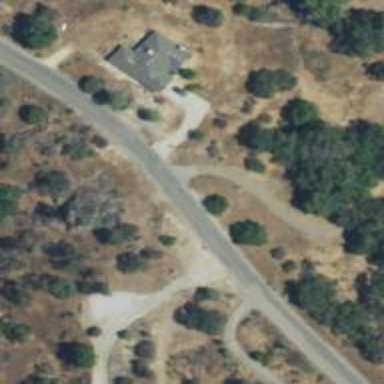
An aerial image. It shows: Driveway.